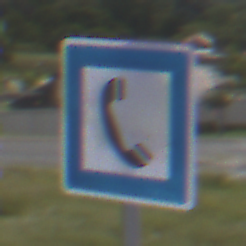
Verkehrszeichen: Fernsprecher
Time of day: MorningAfternoon
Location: Outdoor (Suburban)
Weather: PartlyCloudy
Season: NotSpecified
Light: Natural